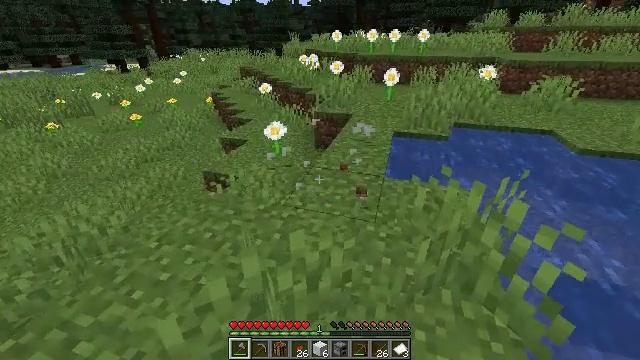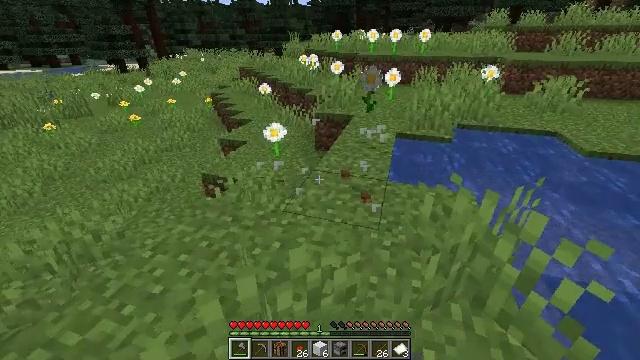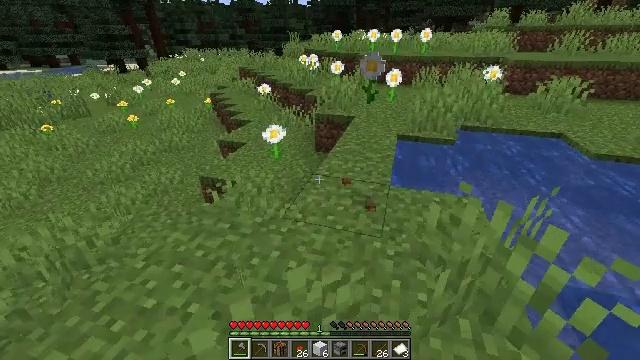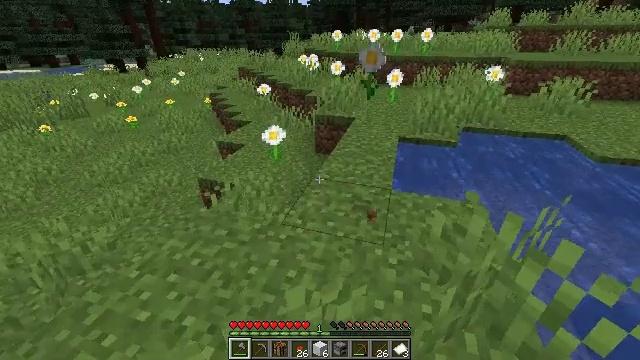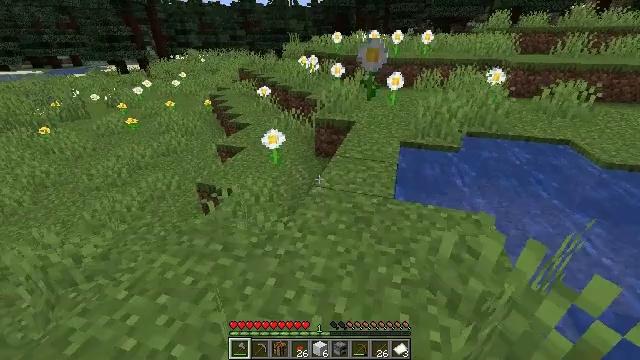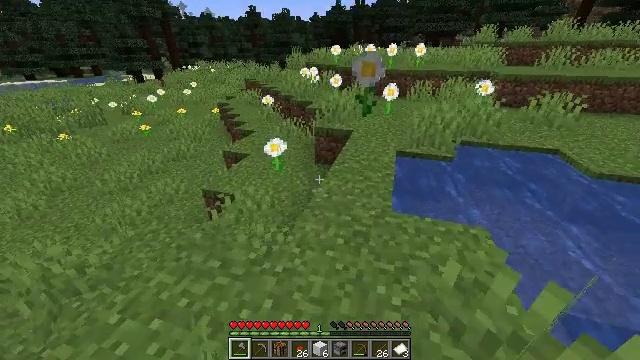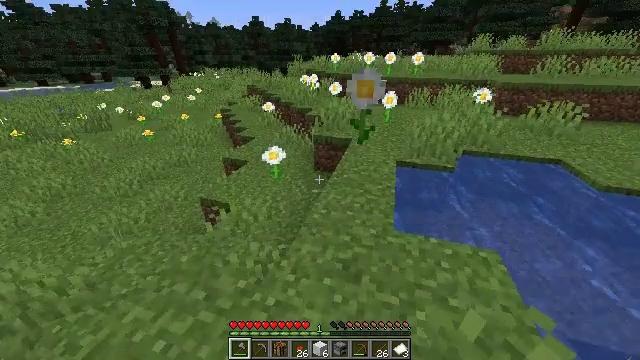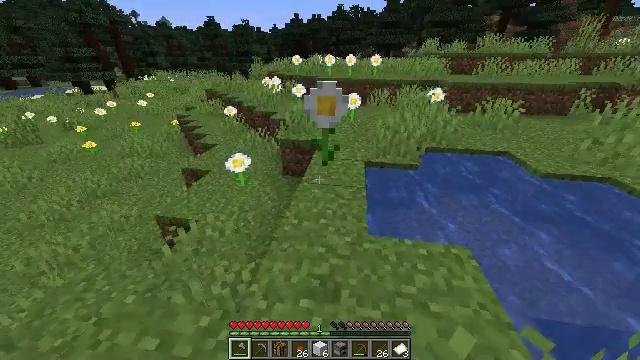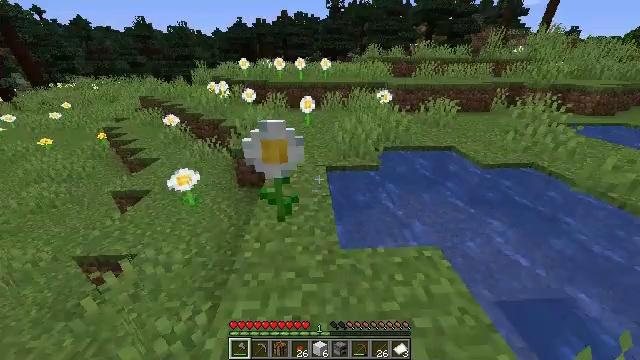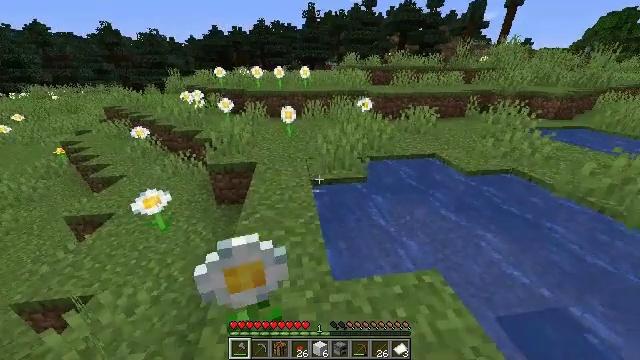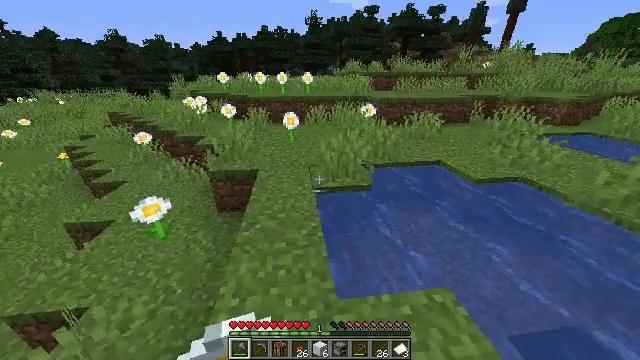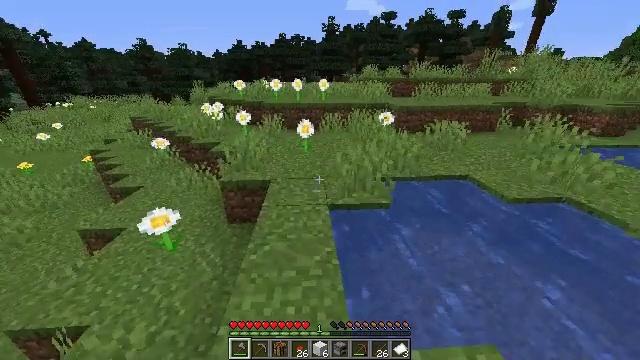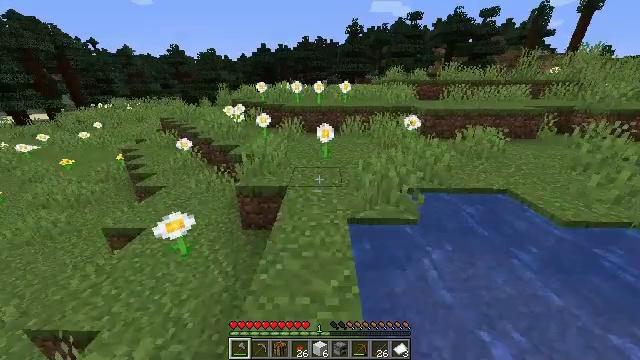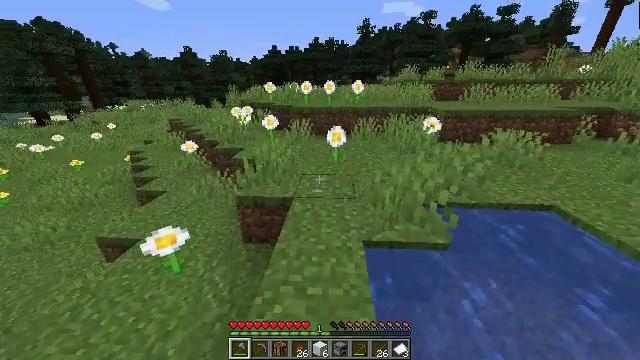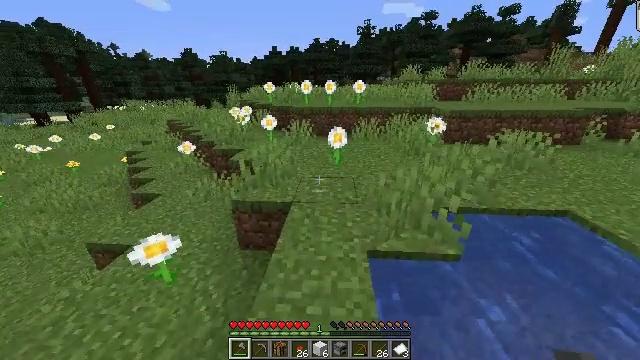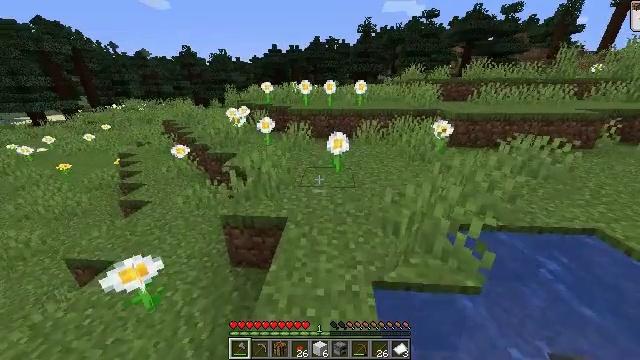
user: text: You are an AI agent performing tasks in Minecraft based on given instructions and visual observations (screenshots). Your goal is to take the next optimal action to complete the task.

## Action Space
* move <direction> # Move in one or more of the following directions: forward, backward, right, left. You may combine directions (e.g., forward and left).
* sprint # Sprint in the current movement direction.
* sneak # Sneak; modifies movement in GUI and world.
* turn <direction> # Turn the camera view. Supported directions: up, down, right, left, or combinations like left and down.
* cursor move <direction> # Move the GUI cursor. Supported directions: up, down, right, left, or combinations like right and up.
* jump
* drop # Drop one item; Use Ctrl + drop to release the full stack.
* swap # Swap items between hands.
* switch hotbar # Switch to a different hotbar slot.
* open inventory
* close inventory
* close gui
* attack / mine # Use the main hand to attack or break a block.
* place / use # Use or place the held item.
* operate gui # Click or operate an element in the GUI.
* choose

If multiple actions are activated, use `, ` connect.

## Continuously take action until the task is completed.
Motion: motion action
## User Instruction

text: Create red dye from beetroot in the crafting menu.
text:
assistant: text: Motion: move forward
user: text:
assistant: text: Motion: no_op
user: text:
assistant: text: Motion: move forward
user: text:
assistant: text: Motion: move forward
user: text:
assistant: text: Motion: move forward
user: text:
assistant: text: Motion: move forward
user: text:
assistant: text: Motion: move forward, turn right
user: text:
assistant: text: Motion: move forward, turn right
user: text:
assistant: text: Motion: move forward, turn right and up
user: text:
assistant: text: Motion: move forward, turn up
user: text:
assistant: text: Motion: move forward, turn left and up
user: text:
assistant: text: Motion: move forward, turn left
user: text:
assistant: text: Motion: move forward, turn left
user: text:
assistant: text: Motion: move forward
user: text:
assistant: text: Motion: move forward
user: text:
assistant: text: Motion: move forward
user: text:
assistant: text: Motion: move forward, turn right
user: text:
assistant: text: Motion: move forward, turn right and up
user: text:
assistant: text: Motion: move forward, turn right
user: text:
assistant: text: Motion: move forward
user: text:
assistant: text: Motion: move forward
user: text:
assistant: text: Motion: move forward
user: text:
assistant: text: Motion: move forward
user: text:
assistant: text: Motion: move forward
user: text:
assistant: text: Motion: move forward
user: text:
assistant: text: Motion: move forward
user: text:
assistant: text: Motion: move forward
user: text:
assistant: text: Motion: move forward
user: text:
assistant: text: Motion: move forward
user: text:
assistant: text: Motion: move forward